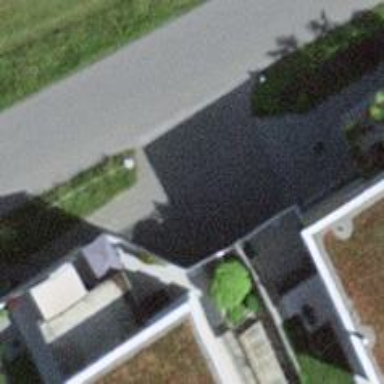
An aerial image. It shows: Parking entrance.